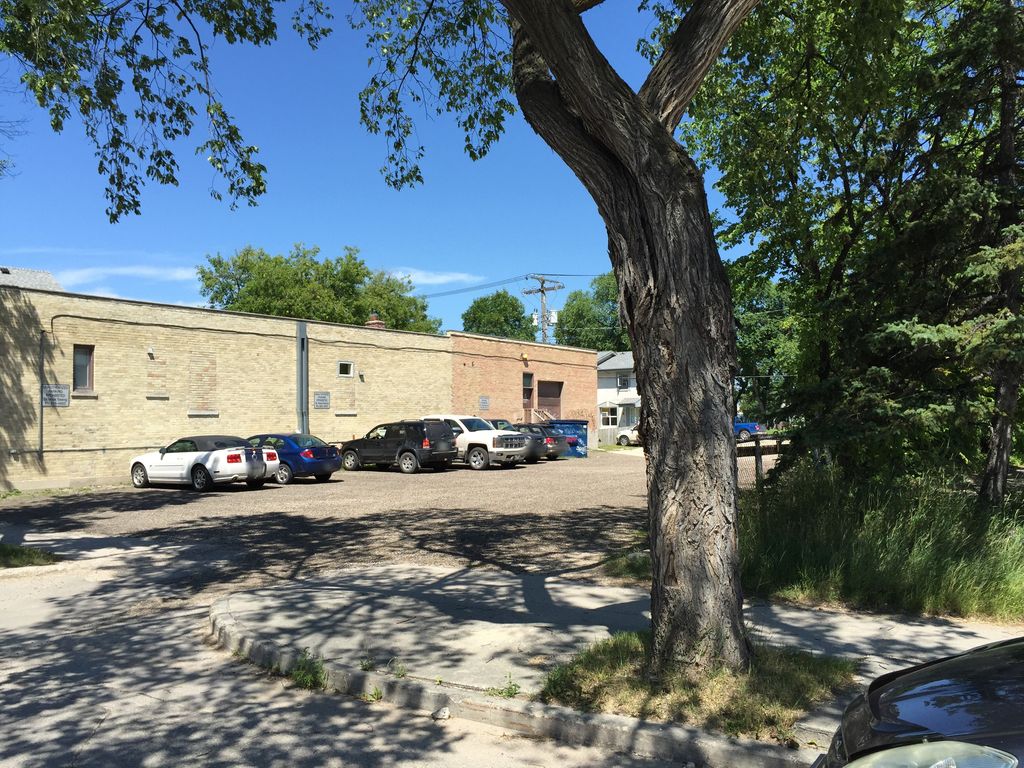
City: winnipeg